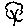
Label: tree